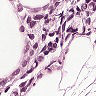
Metastatic tissue present: yes